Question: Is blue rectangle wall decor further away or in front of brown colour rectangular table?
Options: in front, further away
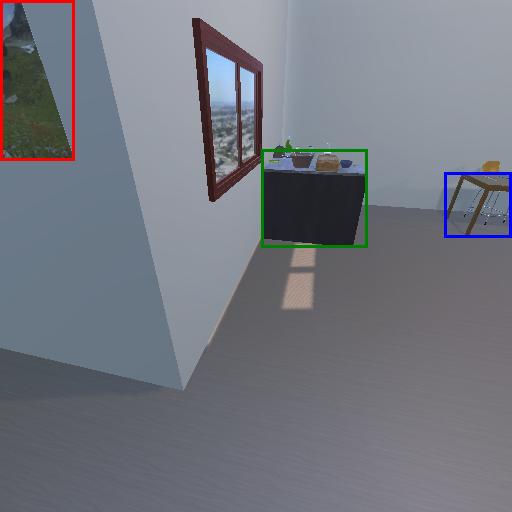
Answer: in front